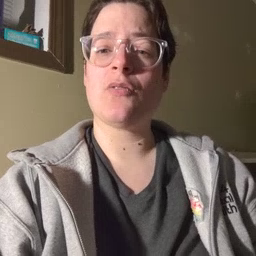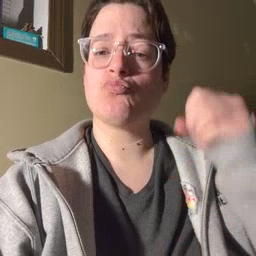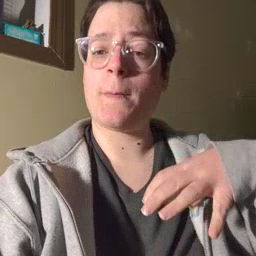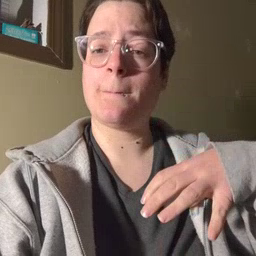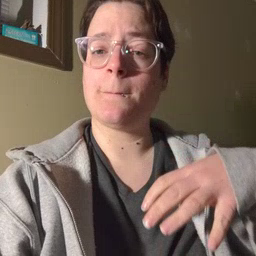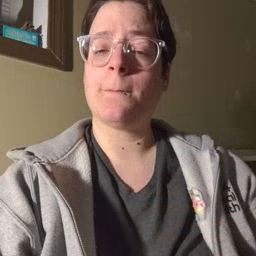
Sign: drop